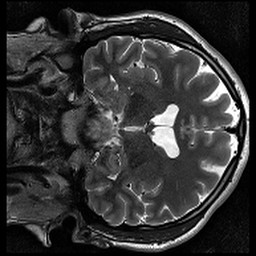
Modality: T2w
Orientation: coronal
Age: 31
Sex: male